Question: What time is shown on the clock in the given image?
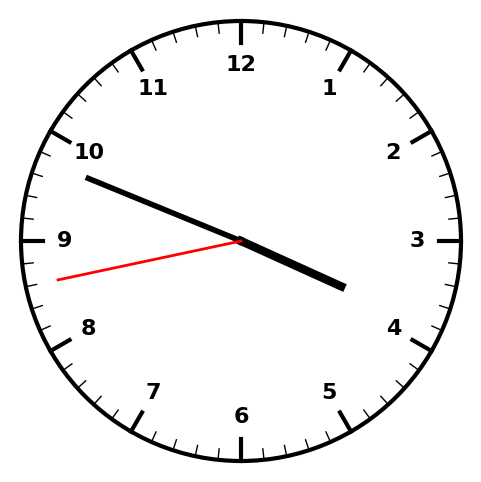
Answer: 03:48:43